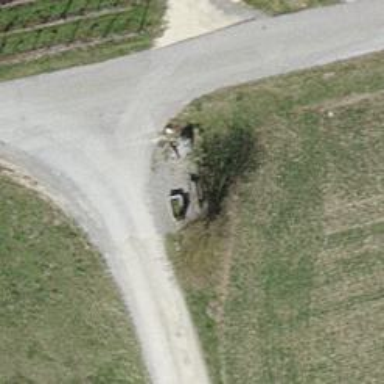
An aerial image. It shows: Bench for seating.